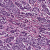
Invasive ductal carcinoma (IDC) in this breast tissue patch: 1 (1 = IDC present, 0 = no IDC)